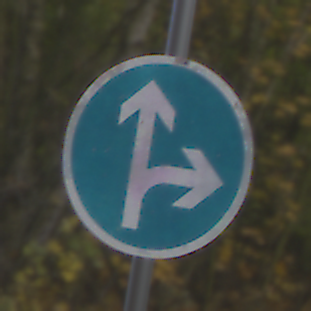
Verkehrszeichen: VorgeschriebeneFahrtrichtungGeradeausOderRechts
Umgebung: Outdoor, Urban
Tageszeit: MorningAfternoon
Wetter: PartlyCloudy
Licht: Natural
Jahreszeit: NotSpecified
Kontrast: LowContrast